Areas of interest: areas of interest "Hotel"
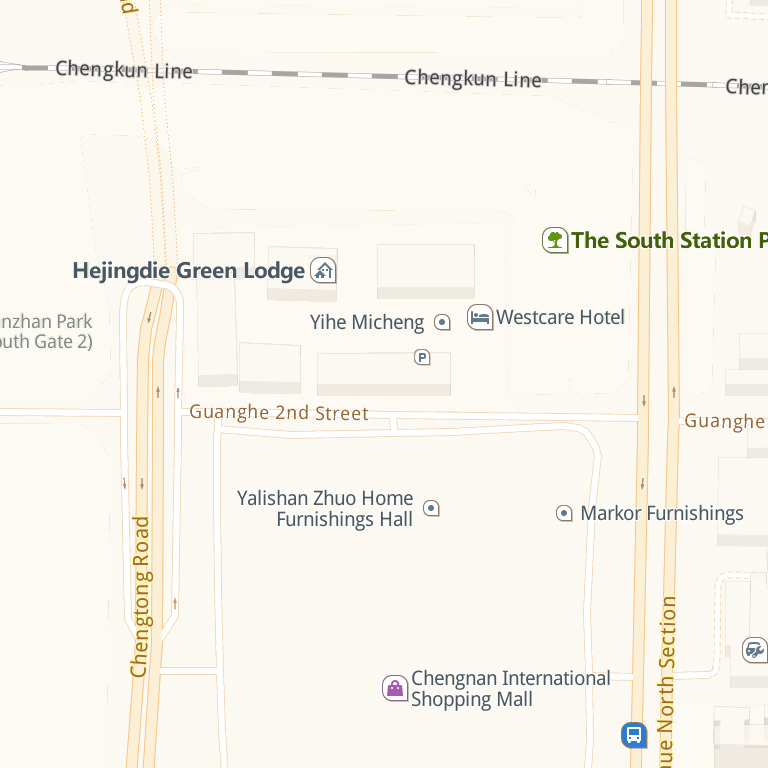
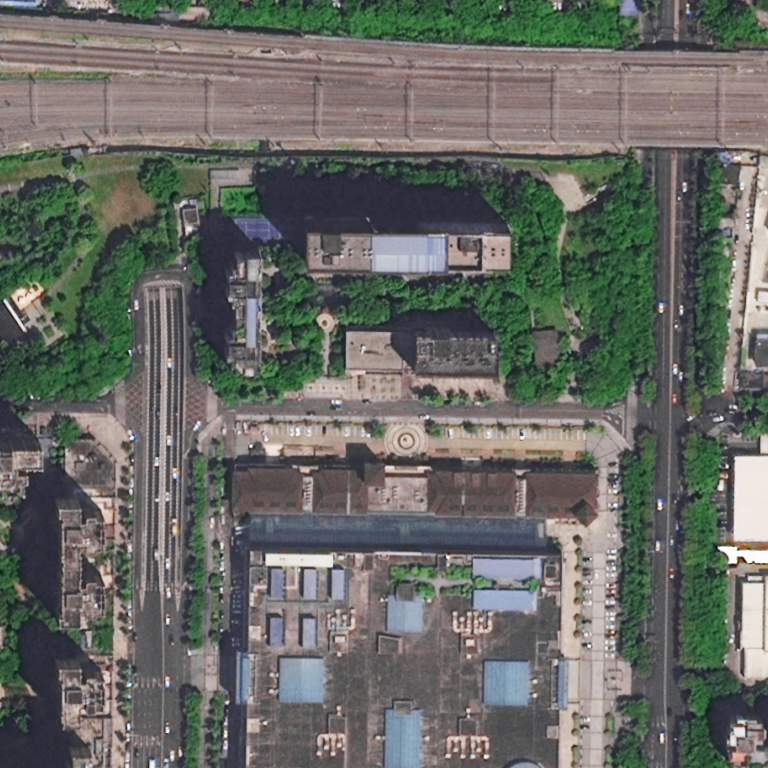